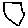
Label: hexagon